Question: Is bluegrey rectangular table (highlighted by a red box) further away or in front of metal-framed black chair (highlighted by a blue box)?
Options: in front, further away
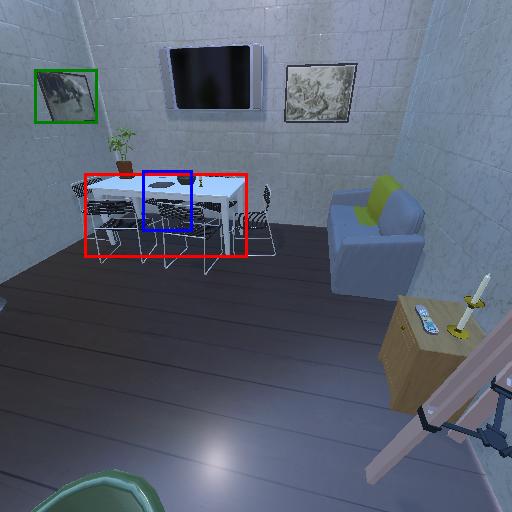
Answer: in front